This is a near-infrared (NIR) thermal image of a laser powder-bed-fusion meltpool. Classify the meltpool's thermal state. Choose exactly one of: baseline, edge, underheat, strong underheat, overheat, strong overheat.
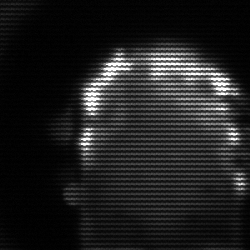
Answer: baseline